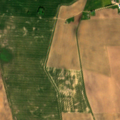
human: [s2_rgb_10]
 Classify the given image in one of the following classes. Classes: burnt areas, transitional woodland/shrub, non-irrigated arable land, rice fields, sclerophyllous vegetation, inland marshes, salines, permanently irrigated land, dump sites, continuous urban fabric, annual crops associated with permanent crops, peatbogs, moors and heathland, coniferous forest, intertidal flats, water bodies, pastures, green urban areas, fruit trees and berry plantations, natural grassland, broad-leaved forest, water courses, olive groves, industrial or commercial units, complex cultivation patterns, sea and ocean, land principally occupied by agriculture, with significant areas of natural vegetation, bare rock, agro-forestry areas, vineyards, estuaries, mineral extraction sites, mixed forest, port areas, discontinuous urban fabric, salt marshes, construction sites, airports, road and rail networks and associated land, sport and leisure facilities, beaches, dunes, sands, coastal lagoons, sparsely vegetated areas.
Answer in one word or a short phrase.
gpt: non-irrigated arable land